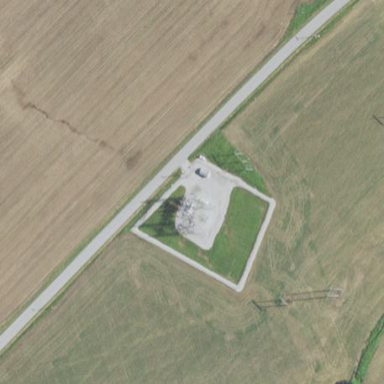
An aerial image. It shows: Power substation surrounded by fence.